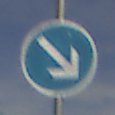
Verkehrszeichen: VorgeschriebeneVorbeifahrtRechts
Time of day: MorningAfternoon
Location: Outdoor (Suburban)
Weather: PartlyCloudy
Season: NotSpecified
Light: Natural